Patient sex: M
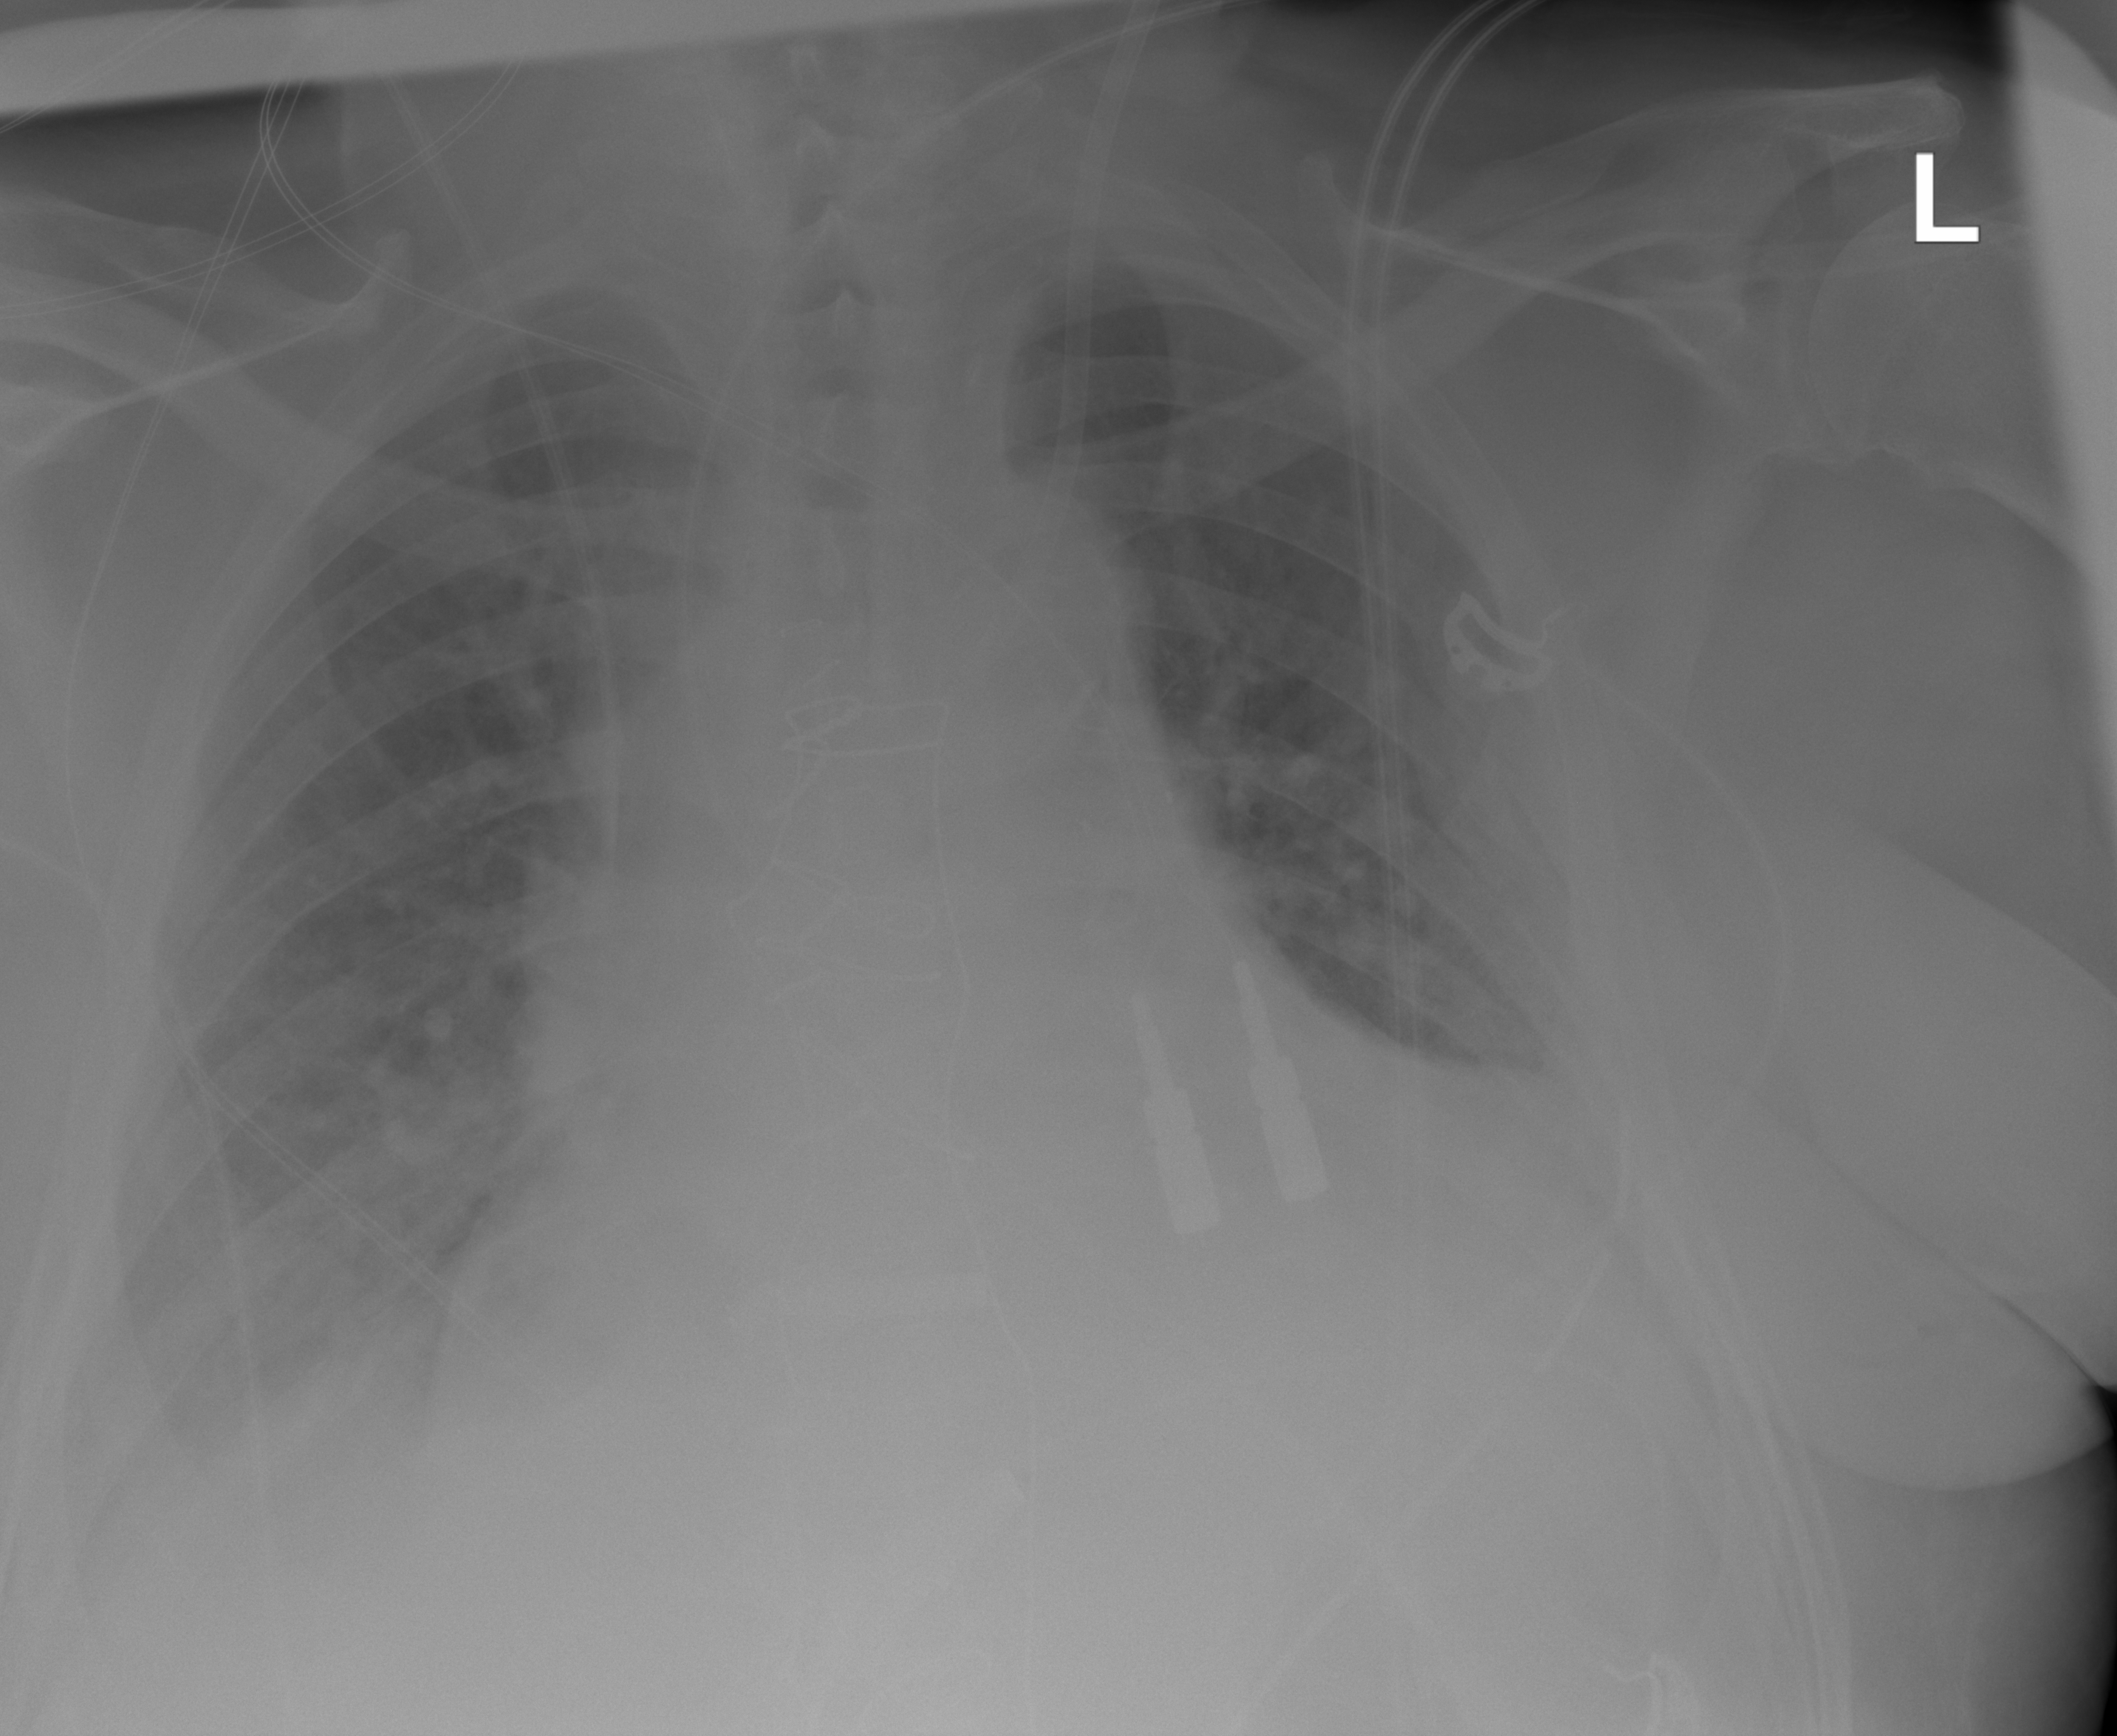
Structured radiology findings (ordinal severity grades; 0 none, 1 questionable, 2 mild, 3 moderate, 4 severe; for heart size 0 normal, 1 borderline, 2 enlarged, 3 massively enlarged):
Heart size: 3
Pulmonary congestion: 2
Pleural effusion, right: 3
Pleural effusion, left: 2
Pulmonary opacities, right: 0
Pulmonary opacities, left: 0
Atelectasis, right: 2
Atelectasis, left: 2